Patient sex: M
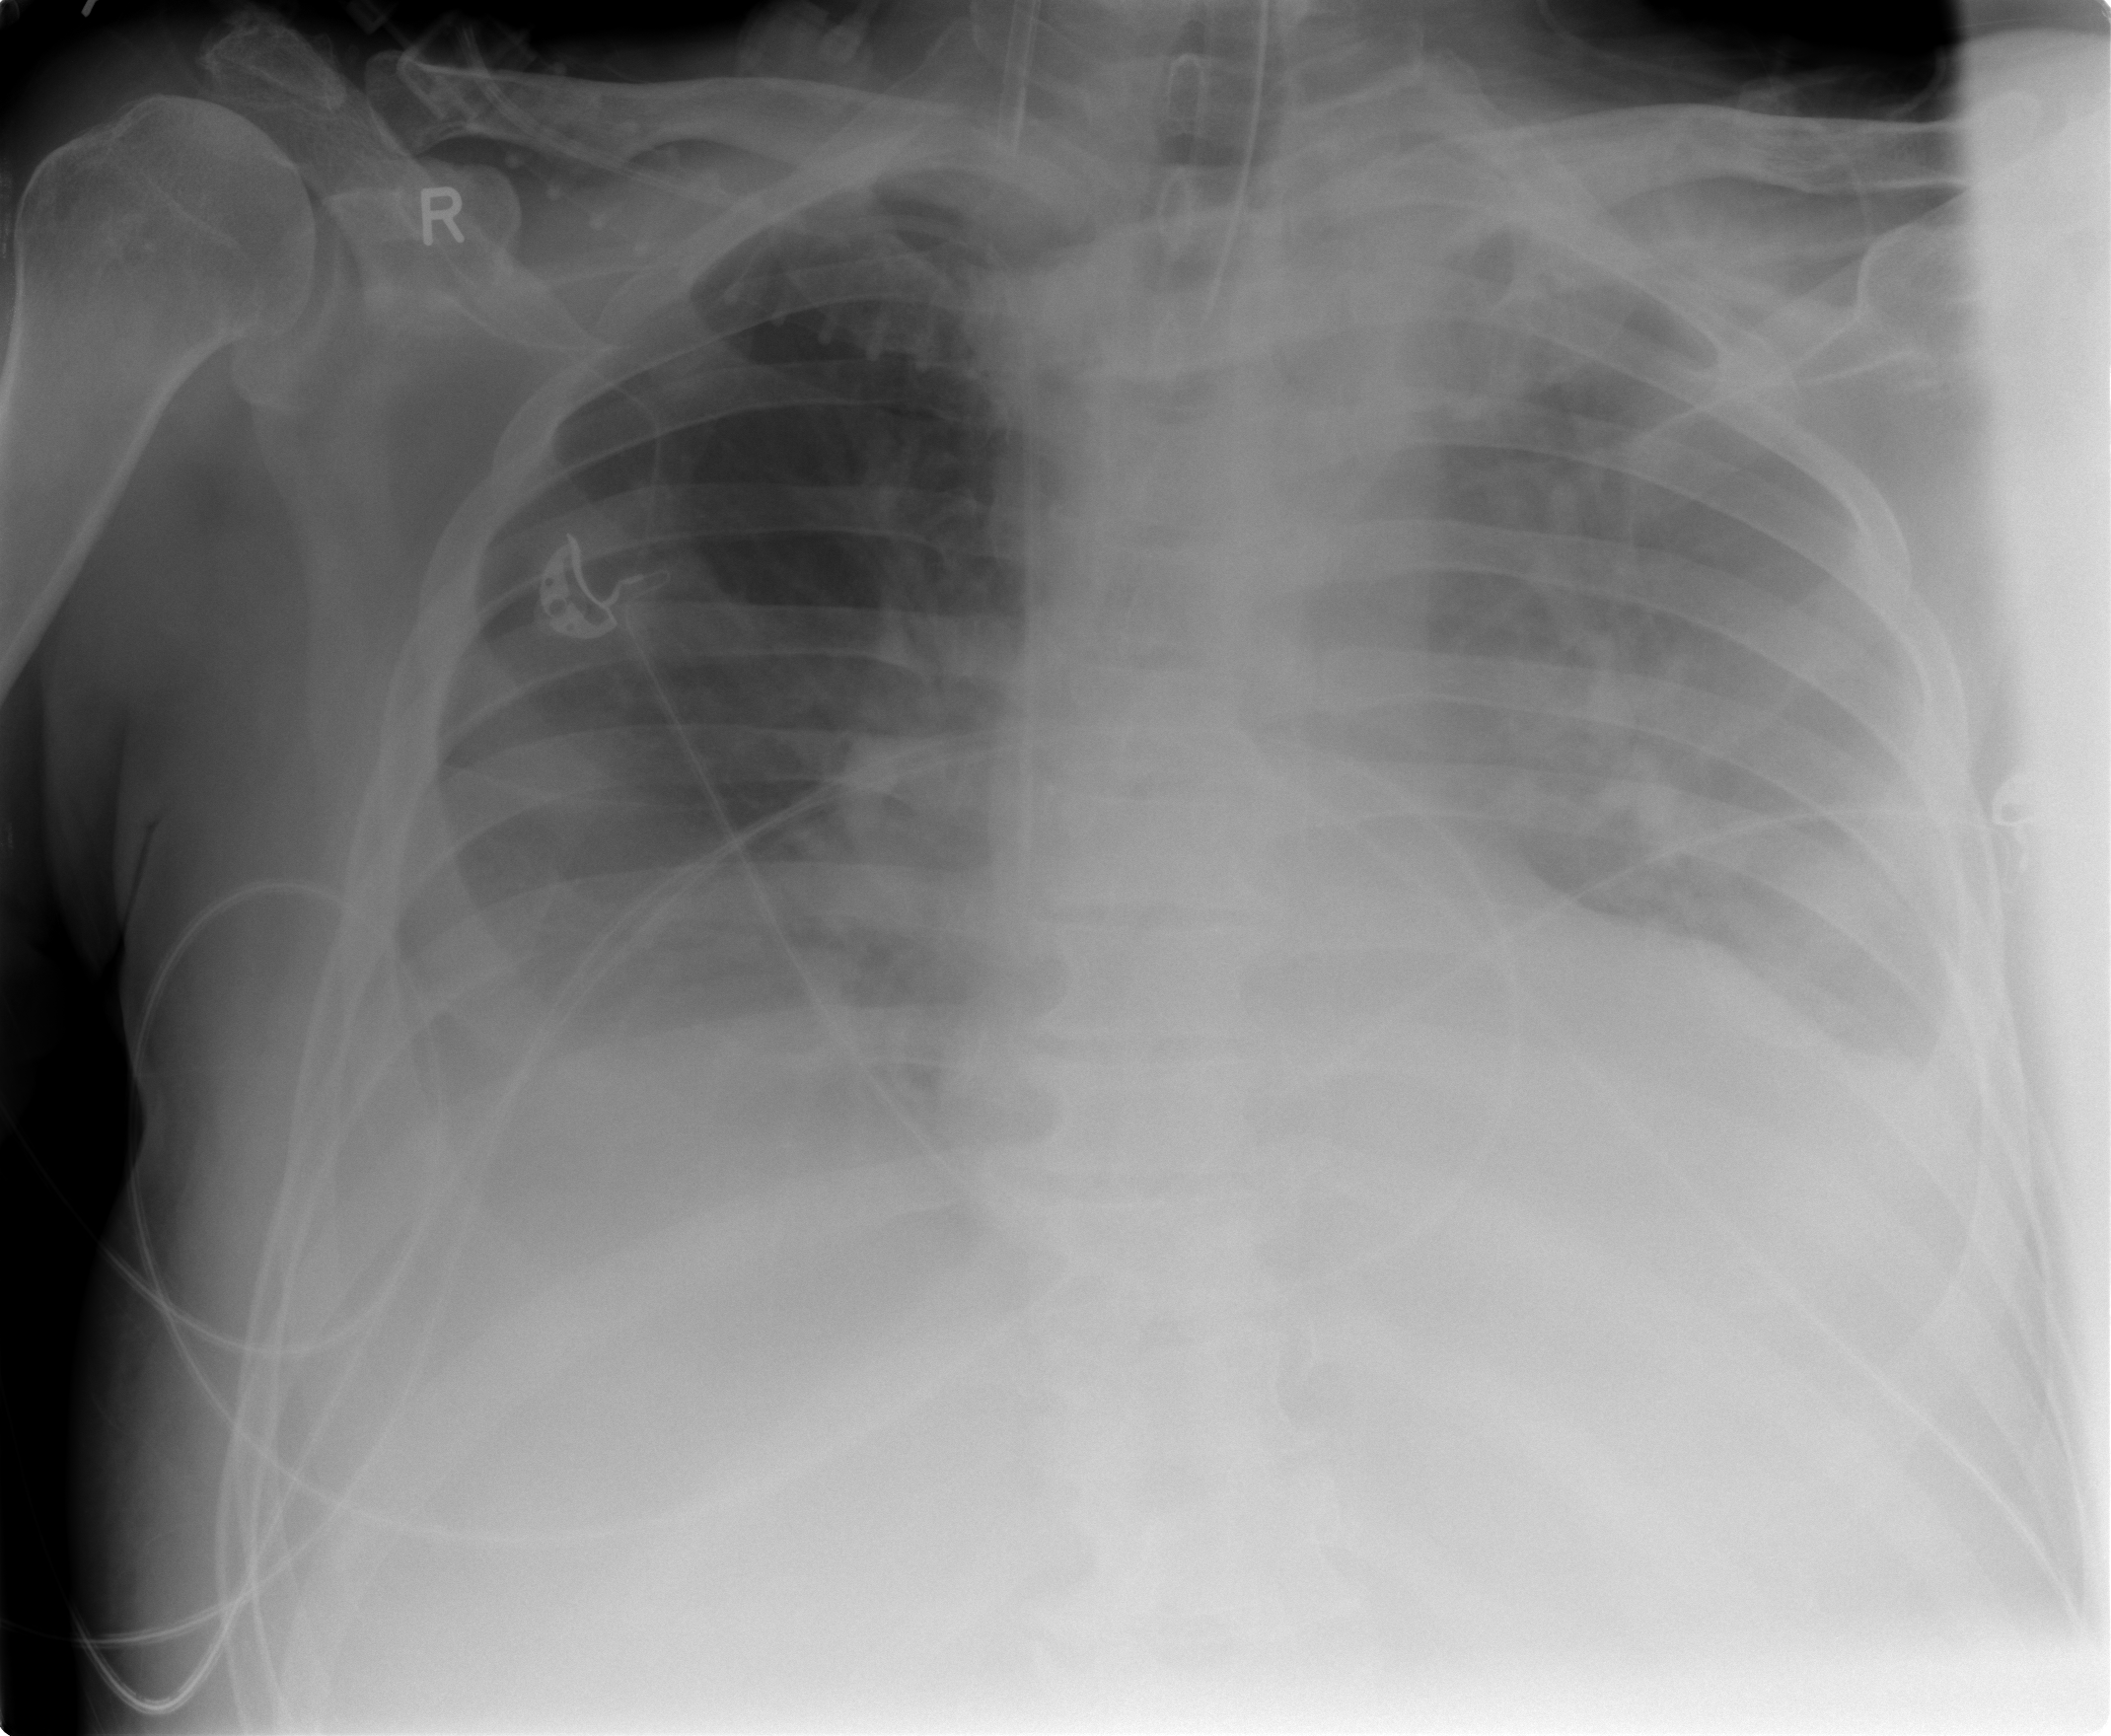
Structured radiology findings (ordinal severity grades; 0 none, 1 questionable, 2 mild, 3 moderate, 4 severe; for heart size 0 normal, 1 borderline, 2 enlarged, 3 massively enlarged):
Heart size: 2
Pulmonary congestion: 2
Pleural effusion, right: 3
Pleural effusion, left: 3
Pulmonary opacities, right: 2
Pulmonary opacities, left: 2
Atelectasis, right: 2
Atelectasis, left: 2